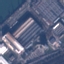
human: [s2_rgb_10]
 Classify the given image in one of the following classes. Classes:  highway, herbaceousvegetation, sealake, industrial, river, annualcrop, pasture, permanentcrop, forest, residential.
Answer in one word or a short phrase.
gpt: Industrial